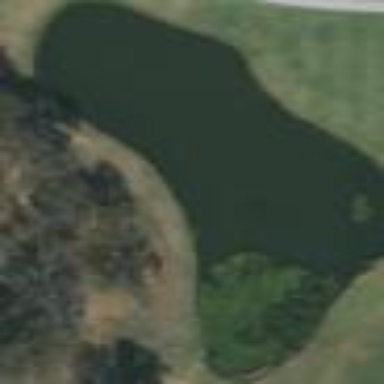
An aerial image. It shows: Water hazard on golf course. The hazard is natural water feature.